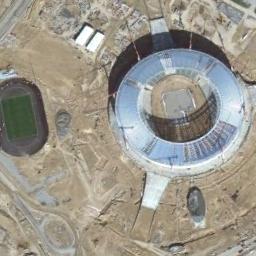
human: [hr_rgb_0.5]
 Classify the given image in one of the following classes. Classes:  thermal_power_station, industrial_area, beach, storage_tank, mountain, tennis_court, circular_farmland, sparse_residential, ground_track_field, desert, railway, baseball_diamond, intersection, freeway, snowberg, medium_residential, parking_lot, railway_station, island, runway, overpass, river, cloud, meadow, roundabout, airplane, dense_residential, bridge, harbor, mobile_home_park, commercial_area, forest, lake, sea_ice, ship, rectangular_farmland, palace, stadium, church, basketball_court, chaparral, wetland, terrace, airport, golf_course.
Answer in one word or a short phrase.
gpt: stadium